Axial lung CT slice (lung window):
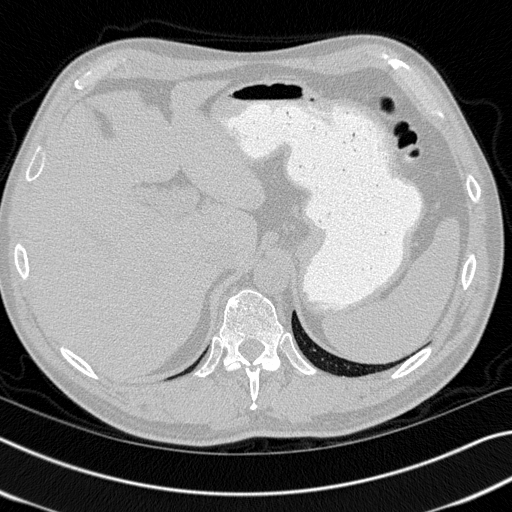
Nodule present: no